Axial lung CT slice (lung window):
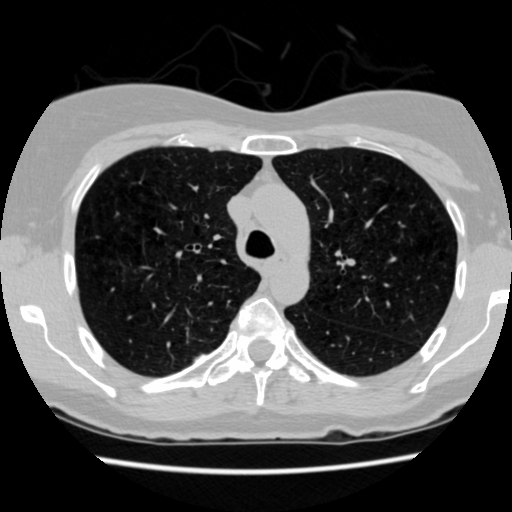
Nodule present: no